Field crop: maize
Growth stage: 2
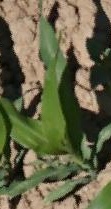
Species: maize